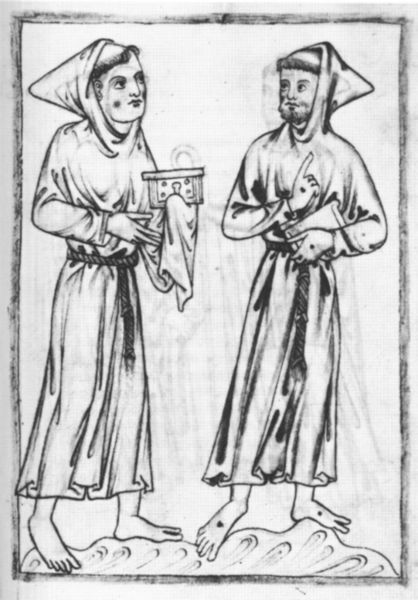
Titel: verschiedene Werke
Künstler: Alexander Neckham
Institution: Cambridge, University Library
Schlagwörter: berg, wasser, geste, männer, zeichnung, blick, schloss, tuch, kappen, boden, kutte, schnur, strick, blatt, papier, fels, füsse, zeigefinger, glatze, ramen, kordel, zeigen, barfuss, truhe, buch, schwarzweiß, kiste, kasten, jesus, stigmata, wundmale, mittelalter, mönch, franziskus, heiliger, mönche, kutten, schatulle, kästchen, schatz, lade, kapuze, franziskaner, tonsur, buchmalerei, kapuzen, reliquiar, mittelatler, bettelmönch, büßer